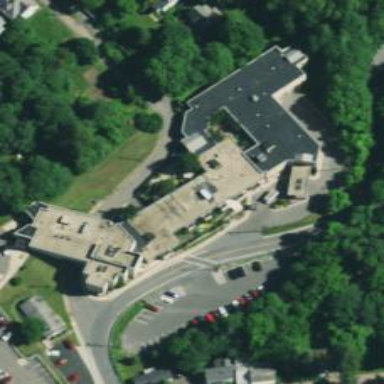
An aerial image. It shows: Clinic building.